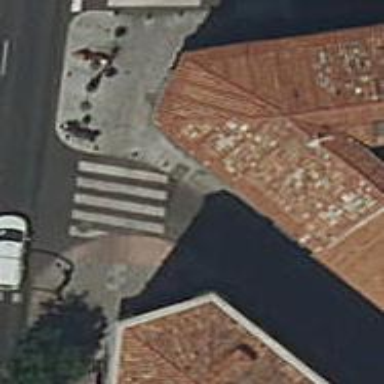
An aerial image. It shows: Uncontrolled crossing on the road.